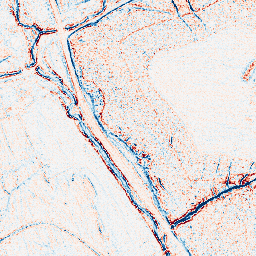
Category: edge_preserving
Decomposition family: bilateral
Decomposition parameters: d: 5
sigma_color: 100
sigma_space: 75
Upsampling method: area
Upsampling parameters: scale: 2
Upsampling scale: 2